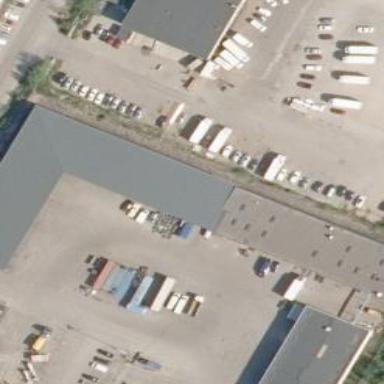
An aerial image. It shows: Warehouse used for storage.